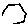
Label: hexagon